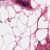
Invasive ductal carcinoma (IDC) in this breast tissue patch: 0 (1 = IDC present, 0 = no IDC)